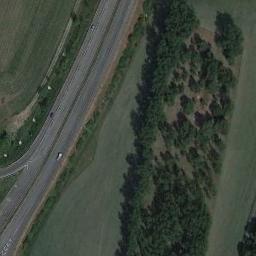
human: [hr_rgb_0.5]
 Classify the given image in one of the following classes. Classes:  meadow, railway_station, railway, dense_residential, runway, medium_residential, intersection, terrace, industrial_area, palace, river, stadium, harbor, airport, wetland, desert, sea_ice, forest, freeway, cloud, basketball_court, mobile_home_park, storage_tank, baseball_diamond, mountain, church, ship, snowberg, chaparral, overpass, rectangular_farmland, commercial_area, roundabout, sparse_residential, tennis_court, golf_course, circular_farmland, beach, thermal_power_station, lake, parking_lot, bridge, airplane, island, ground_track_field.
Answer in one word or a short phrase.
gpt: freeway